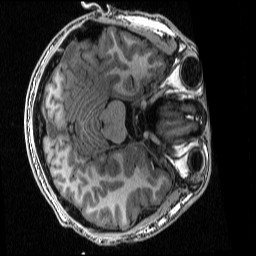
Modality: T1w
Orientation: axial
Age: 19
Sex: male
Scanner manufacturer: siemens
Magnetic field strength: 3 T
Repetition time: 2.53 s
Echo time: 0.00126 s